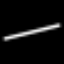
Label: diamond